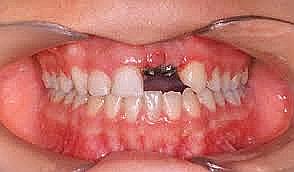
Condition: hypodontia